Interaction volume radius: 5 \u00c5
Interaction volume height: 10 \u00c5
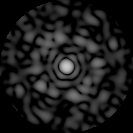
Disorder parameter: 0.8752